Aerial crown-view tile of a tropical tree (Barro Colorado Island, Panama), acquired 20240716:
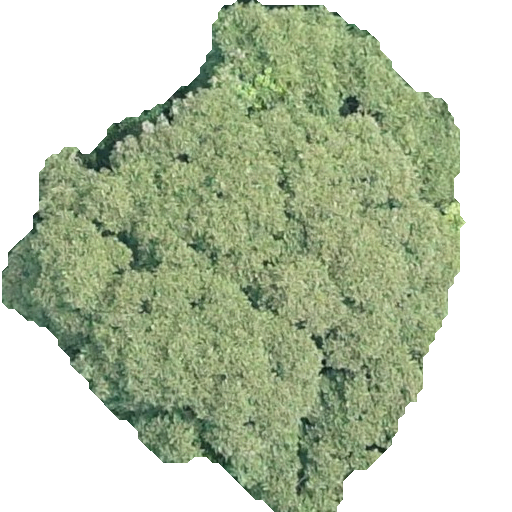
Species: Dipteryx oleifera
GBIF accepted scientific name: Dipteryx oleifera
Crown area: 242.797 m²